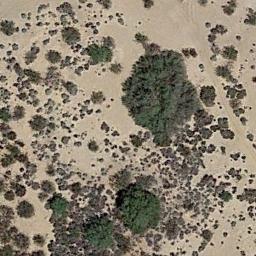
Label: chaparral